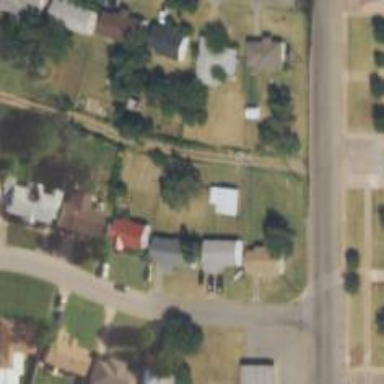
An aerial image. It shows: Alleyway designated as service road.